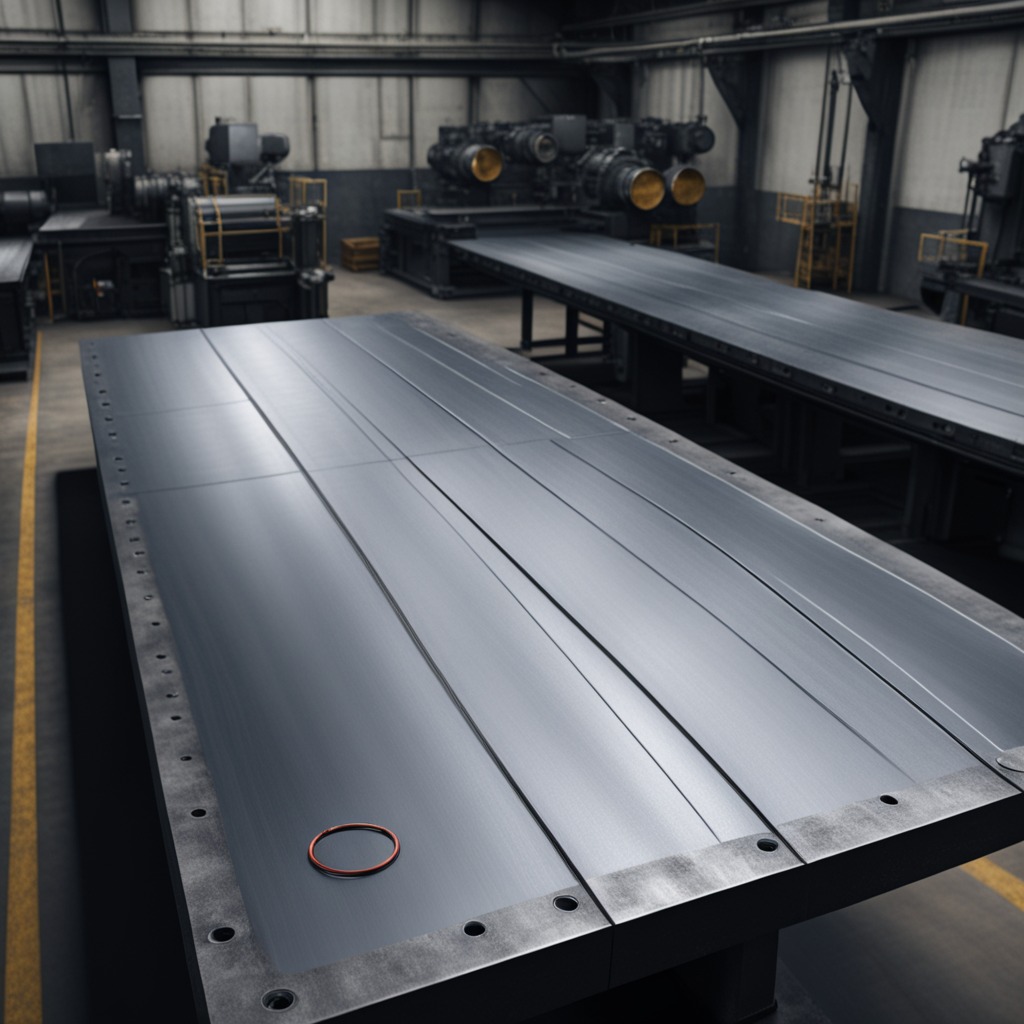
A rubber O-ring is lying on a cold steel table in a mining workshop.